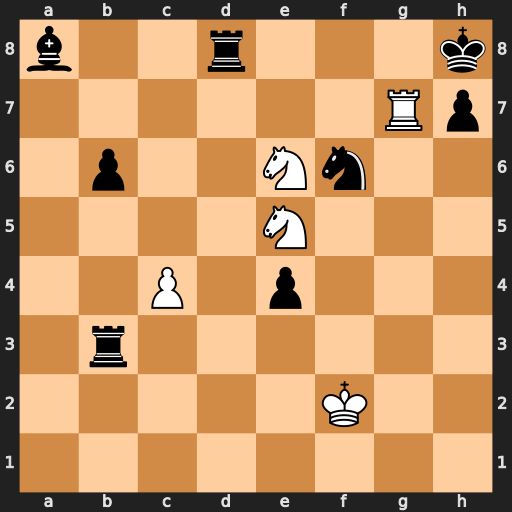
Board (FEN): b2r3k/6Rp/1p2Nn2/4N3/2P1p3/1r6/5K2/8
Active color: w
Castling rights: -
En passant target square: -
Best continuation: Nf7#